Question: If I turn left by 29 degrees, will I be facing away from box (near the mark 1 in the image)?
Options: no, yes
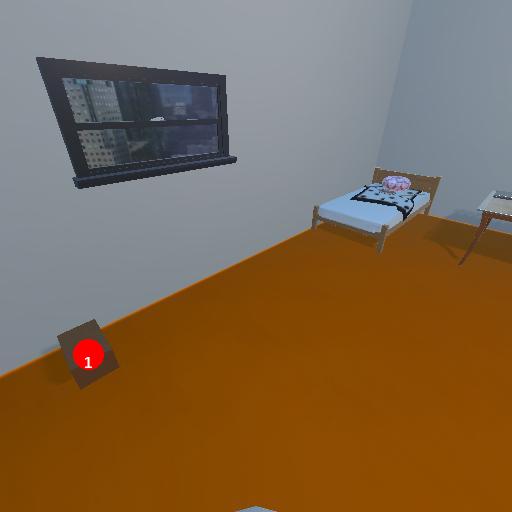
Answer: no